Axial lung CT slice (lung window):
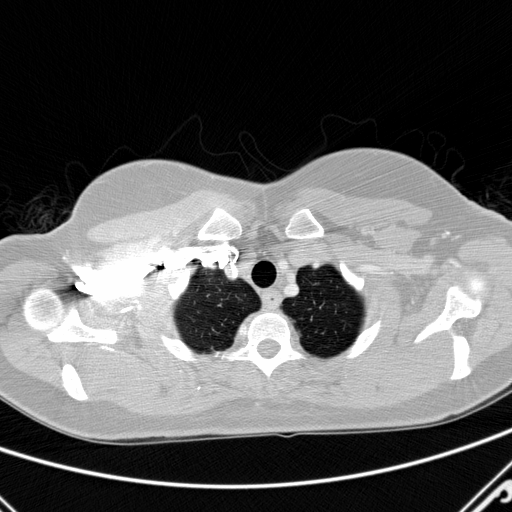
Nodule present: no